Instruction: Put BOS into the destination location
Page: home
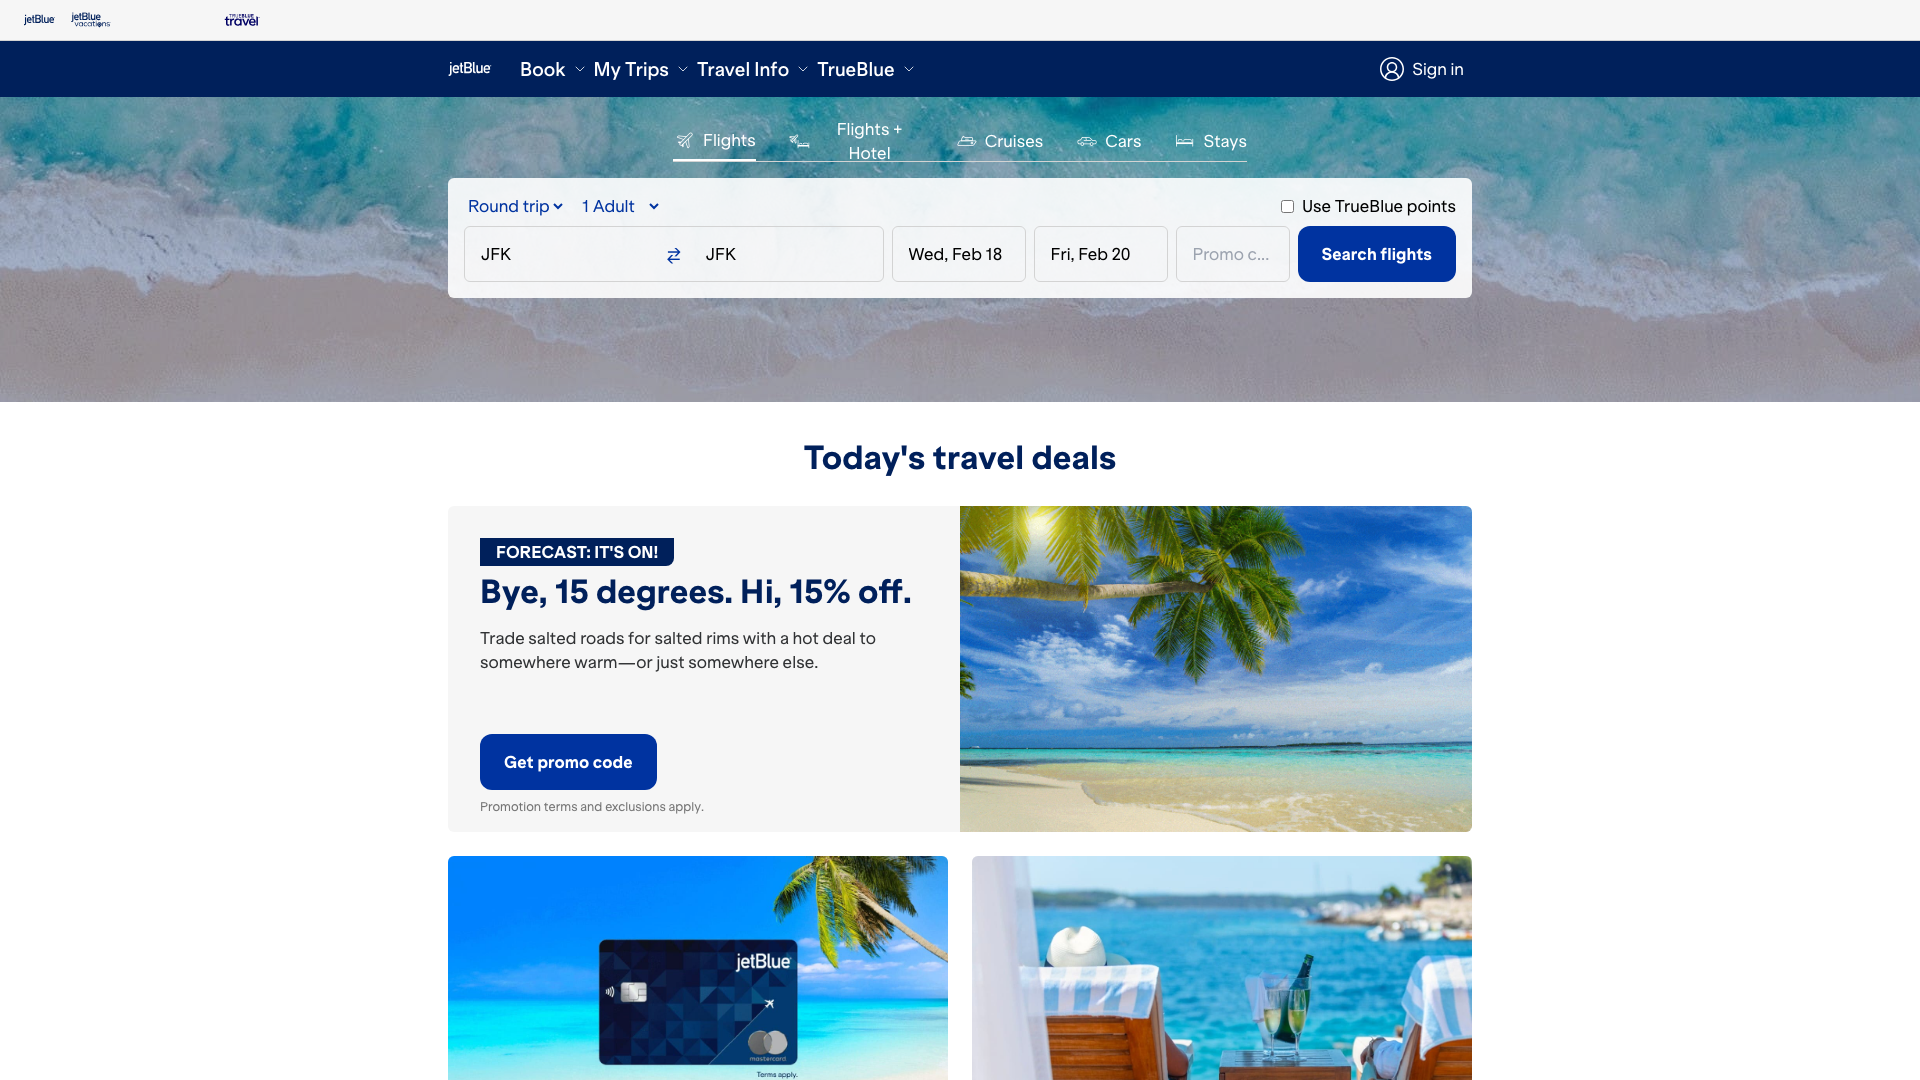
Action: type